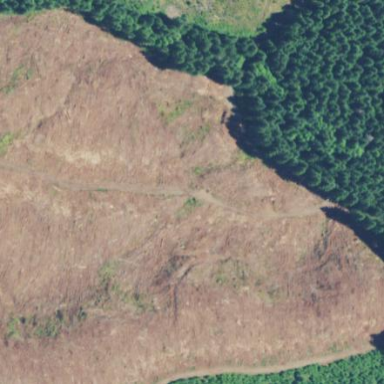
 likely man-made clearing in the landscape."